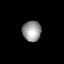
Tissue: prostate
Cell type: Myeloid cells
Senescence score: 0.7046
Nuclear area (px): 376
Mean DAPI intensity: 152.628